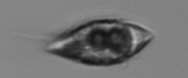
Label: Amphidinium